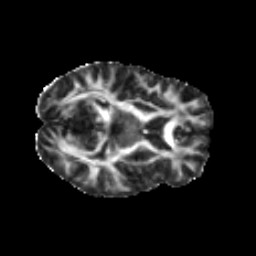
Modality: FA
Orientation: axial
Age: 42
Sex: female
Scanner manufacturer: ge
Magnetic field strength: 3 T
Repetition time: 7.8 s
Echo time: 0.0611 s